Interaction volume radius: 10 \u00c5
Interaction volume height: 15 \u00c5
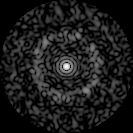
Disorder parameter: 0.8292